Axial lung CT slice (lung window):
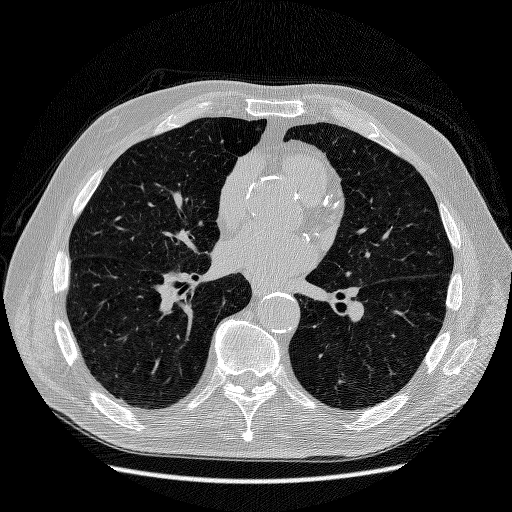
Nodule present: no